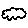
Label: cloud